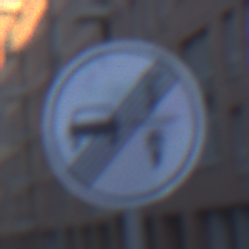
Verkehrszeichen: EndeVerbotUeberholenEinspurigeFahrzeuge
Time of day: SunriseSunset
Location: Outdoor (Urban)
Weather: Clear
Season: NotSpecified
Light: Natural